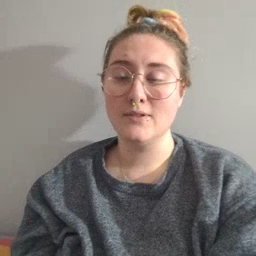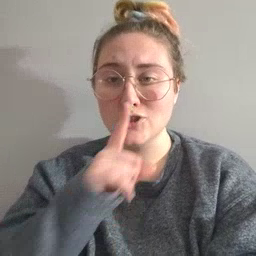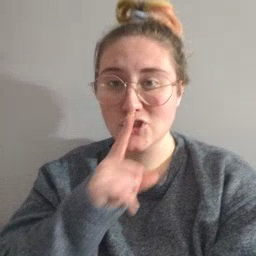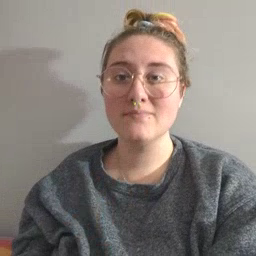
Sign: shhh